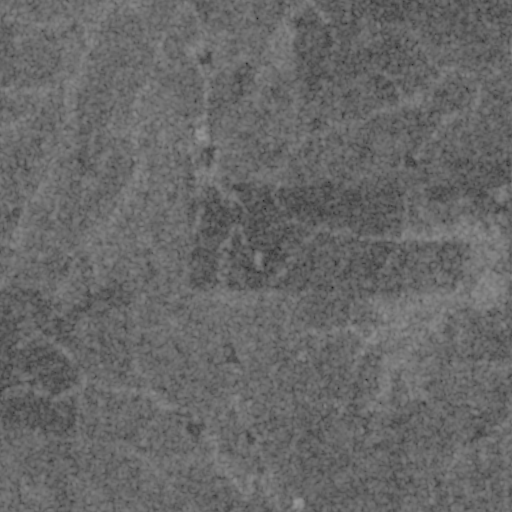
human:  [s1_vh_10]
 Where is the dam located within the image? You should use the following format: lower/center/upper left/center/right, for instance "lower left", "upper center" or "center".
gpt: The dam is located in the upper center of the image.
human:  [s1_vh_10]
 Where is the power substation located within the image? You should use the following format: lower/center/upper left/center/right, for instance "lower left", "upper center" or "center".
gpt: The power substation is located in the lower center of the image.
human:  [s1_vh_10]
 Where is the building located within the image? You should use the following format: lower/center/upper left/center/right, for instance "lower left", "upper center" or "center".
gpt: The building is located in the upper center of the image.
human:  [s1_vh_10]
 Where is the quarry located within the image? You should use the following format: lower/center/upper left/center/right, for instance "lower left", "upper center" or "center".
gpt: There is no quarry in the image.

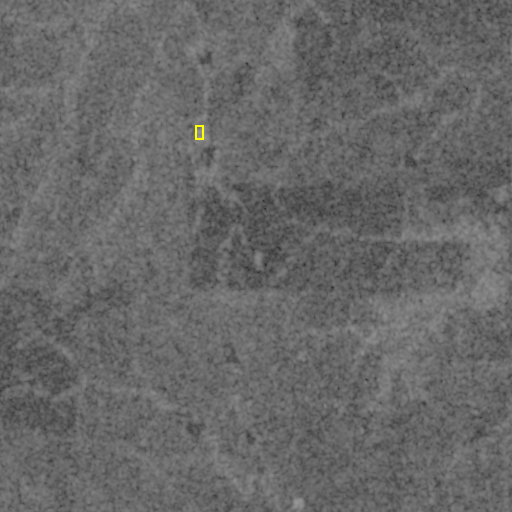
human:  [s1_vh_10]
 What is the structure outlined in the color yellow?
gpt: The structure outlined in yellow is a building.
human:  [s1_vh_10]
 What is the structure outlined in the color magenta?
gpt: There is no magenta outline.